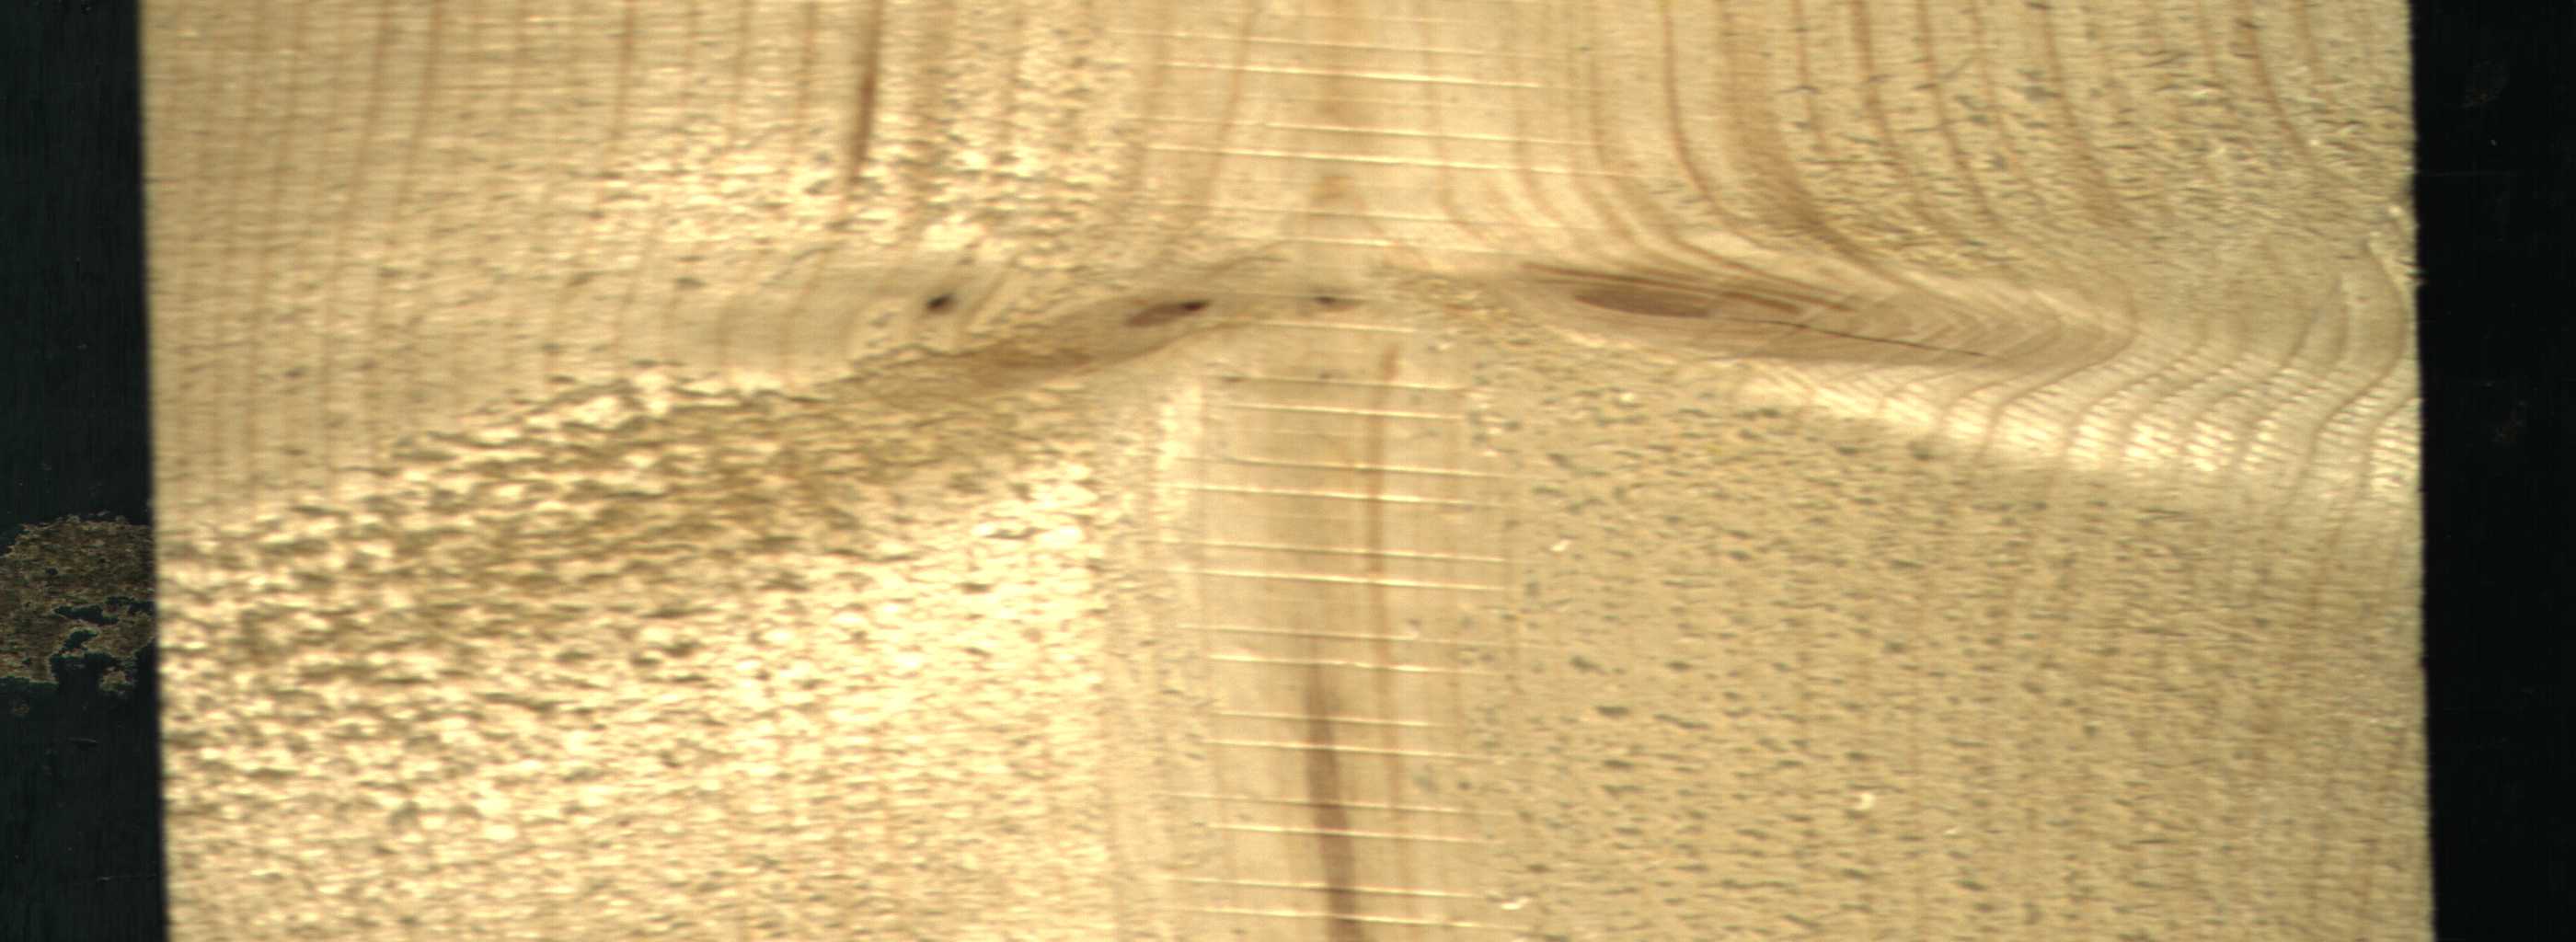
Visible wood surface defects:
Quartzity
Live_Knot
Live_Knot
Live_Knot